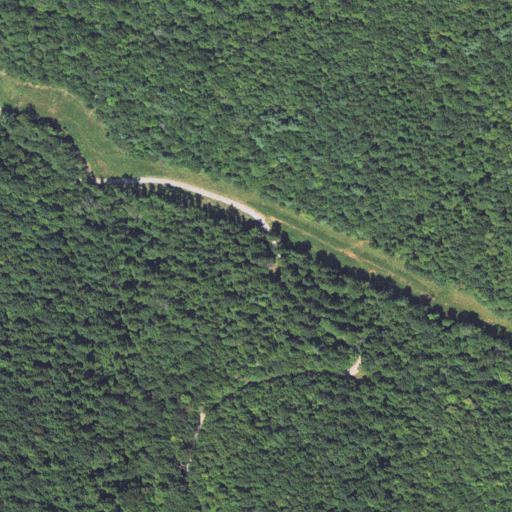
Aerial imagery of gap in North Carolina named Deep Gap containing deciduous forest, mixed forest, and pasture